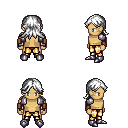
a pixel art fantasy rpg character, male body template, human, tanned skin, steel arm armor, gold greaves, white loose hair, leather bracers, metal boots, four views (front, back, left, right), 2x2 character sprite sheet, small pixel art, hard edges, no anti-aliasing